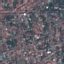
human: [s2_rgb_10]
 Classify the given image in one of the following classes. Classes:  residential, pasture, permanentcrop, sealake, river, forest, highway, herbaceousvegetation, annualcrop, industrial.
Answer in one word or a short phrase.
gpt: Residential